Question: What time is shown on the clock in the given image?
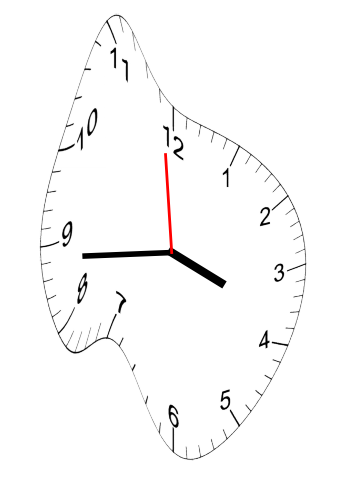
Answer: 03:43:59